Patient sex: F
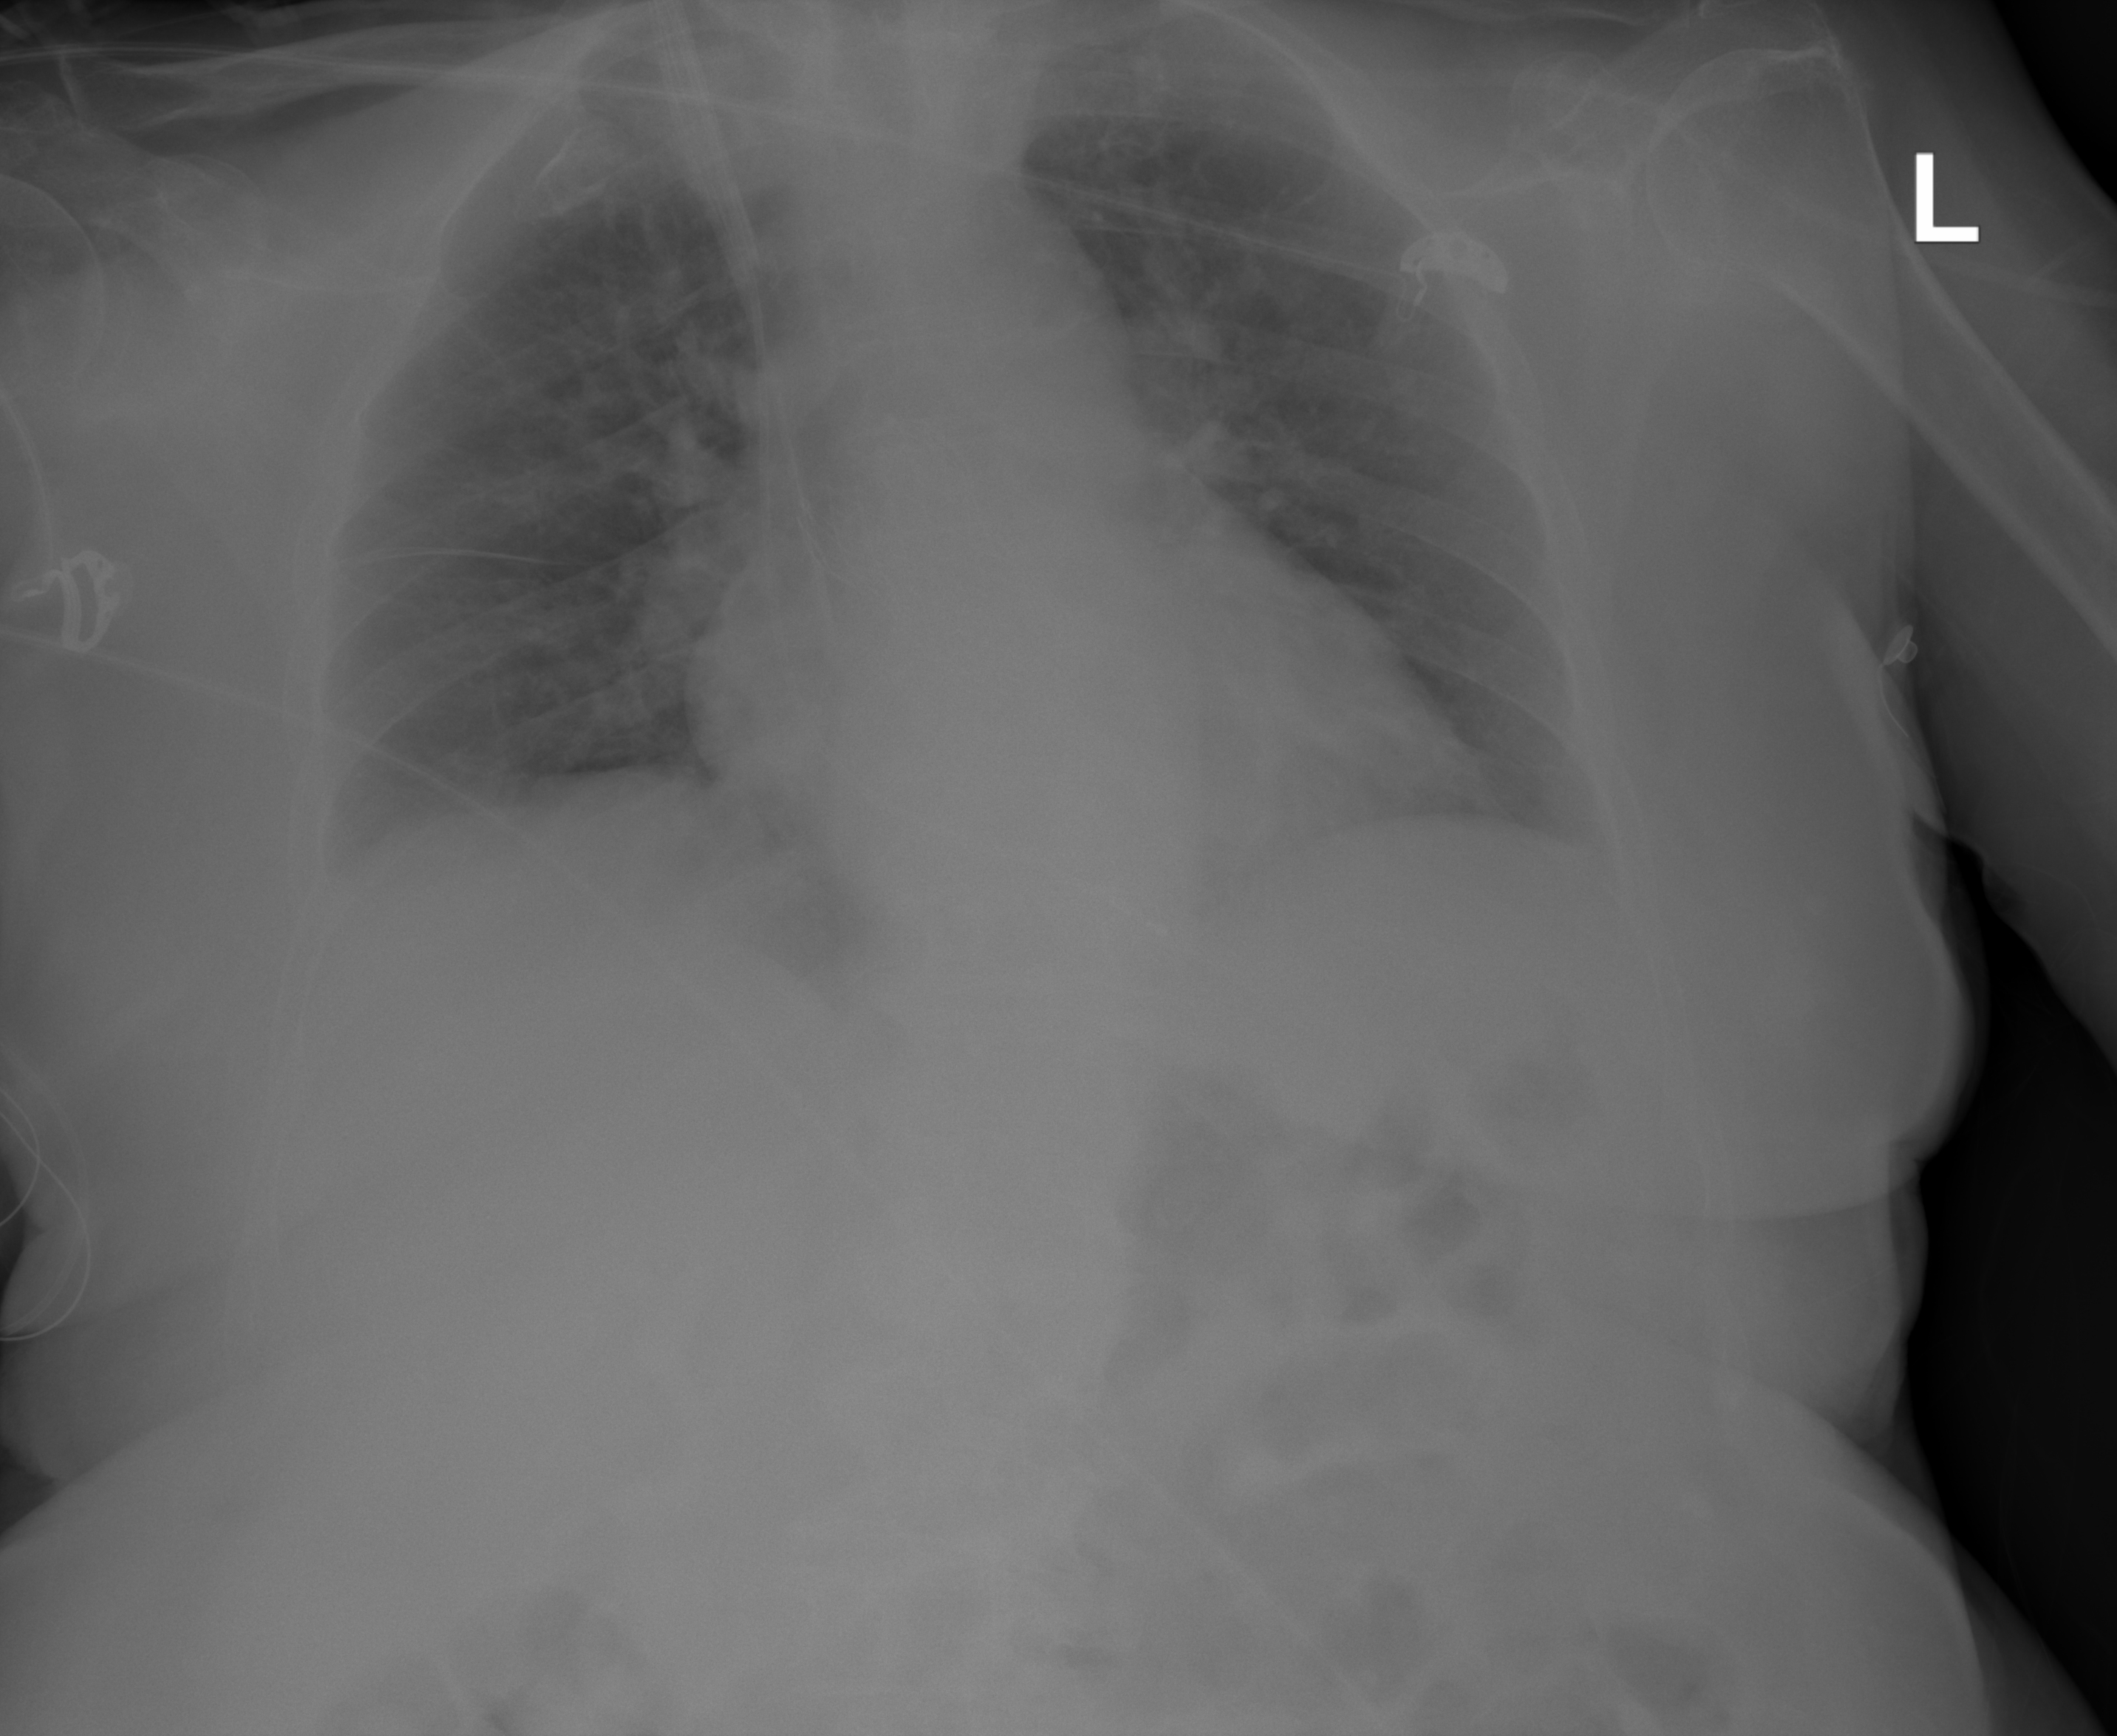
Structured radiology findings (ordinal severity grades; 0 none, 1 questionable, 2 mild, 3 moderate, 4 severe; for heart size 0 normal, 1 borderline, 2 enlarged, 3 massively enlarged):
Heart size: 2
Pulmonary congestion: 0
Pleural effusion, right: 1
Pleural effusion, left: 1
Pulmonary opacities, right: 0
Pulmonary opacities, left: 0
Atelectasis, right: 0
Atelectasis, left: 0